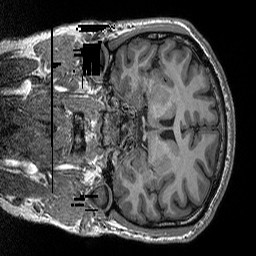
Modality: T1w
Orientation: coronal
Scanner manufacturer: siemens
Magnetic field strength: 3 T
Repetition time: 2.3 s
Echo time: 0.00298 s